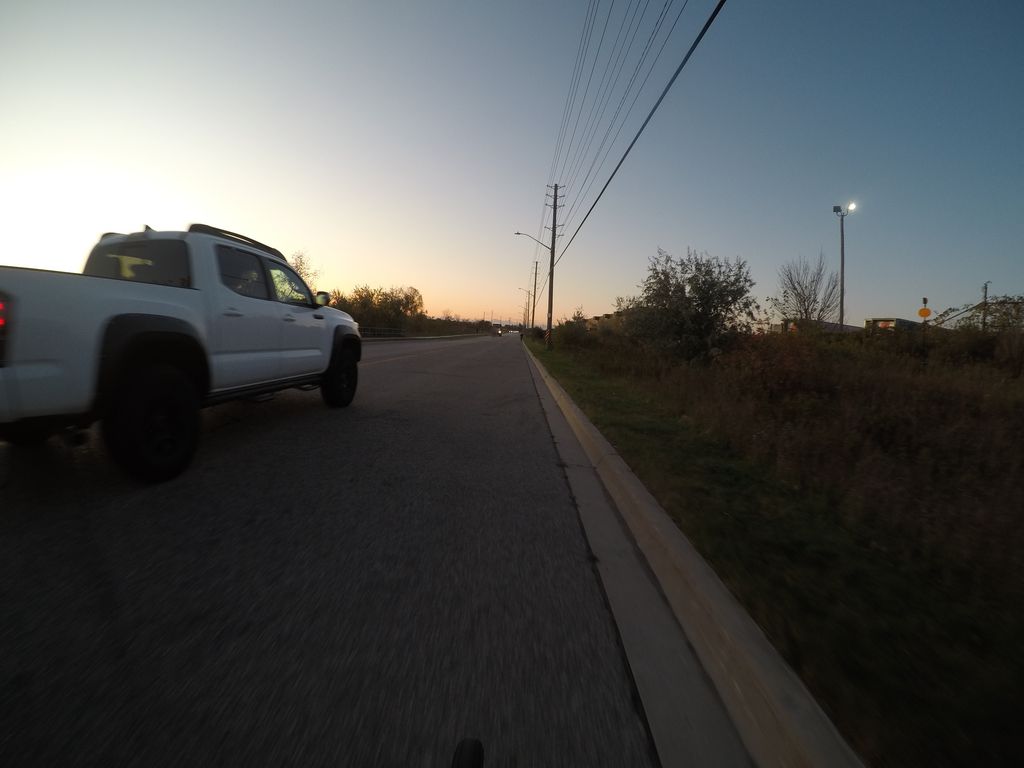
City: kitchener-waterloo